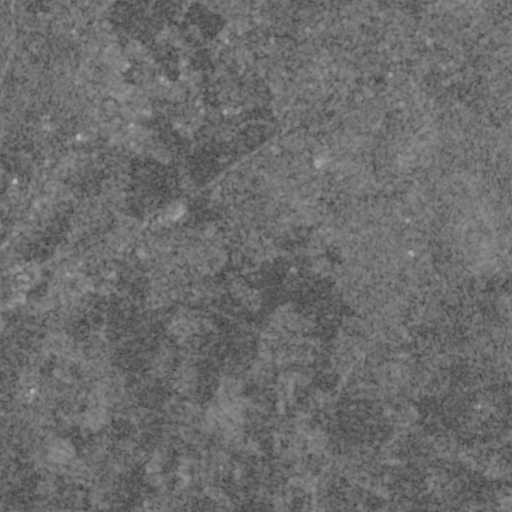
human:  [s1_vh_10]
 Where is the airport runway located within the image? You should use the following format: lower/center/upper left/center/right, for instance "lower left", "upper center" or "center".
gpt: The airport runway is located in the lower center of the image.
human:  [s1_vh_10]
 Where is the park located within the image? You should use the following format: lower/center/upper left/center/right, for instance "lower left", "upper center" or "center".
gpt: The park is located in the upper left of the image.
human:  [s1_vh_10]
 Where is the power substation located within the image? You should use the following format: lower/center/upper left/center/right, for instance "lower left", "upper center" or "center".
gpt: The power substation is located in the lower left of the image.
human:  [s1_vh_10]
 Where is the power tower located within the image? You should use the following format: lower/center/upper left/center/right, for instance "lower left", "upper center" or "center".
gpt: The power tower is located in the lower of the image.
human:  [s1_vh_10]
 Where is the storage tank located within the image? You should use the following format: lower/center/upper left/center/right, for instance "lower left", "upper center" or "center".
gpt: The storage tank is located in the upper left of the image.
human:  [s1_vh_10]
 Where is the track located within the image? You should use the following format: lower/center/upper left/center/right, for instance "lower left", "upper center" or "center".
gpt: The track is located in the center left of the image.
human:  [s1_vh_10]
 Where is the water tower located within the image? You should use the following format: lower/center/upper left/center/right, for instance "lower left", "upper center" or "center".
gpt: The water tower is located in the center left of the image.
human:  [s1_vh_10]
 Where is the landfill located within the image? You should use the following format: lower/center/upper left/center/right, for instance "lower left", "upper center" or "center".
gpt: There is no landfill in the image.

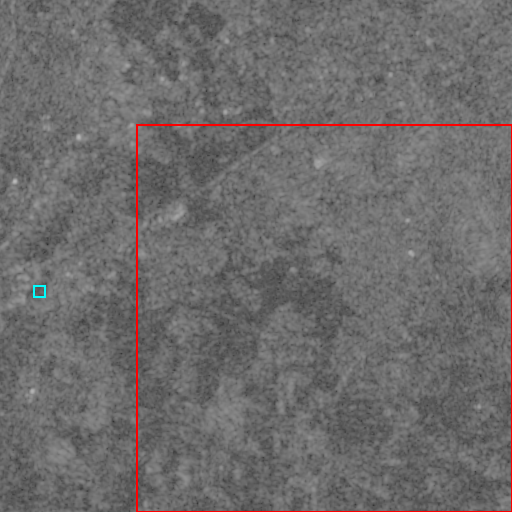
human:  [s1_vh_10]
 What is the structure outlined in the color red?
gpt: The structure outlined in red is a crop field.
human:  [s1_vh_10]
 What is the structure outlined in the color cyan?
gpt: The structure outlined in cyan is a park.
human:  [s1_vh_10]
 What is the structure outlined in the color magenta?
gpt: There is no magenta outline.